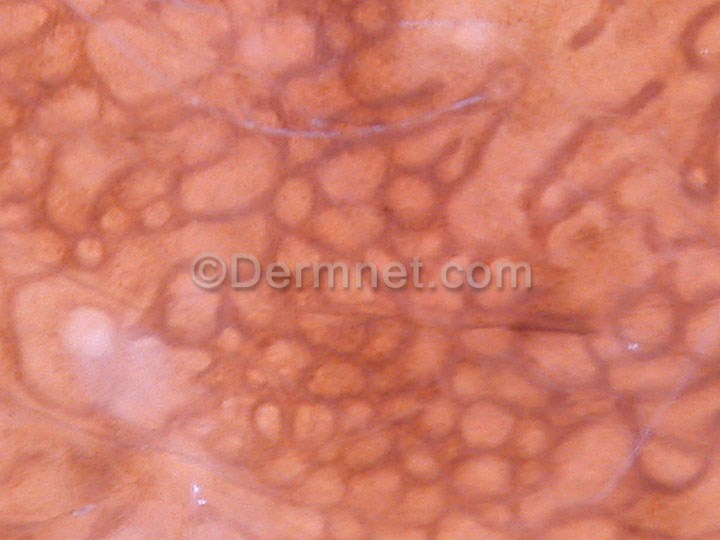
Disease: Light Diseases and Disorders of Pigmentation